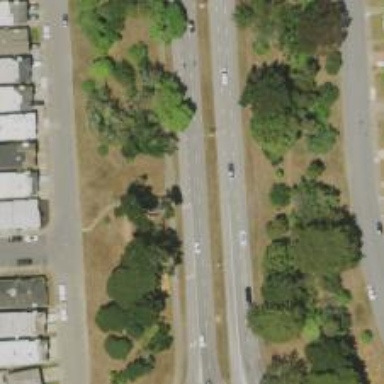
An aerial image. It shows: Secondary road with separate sidewalk.